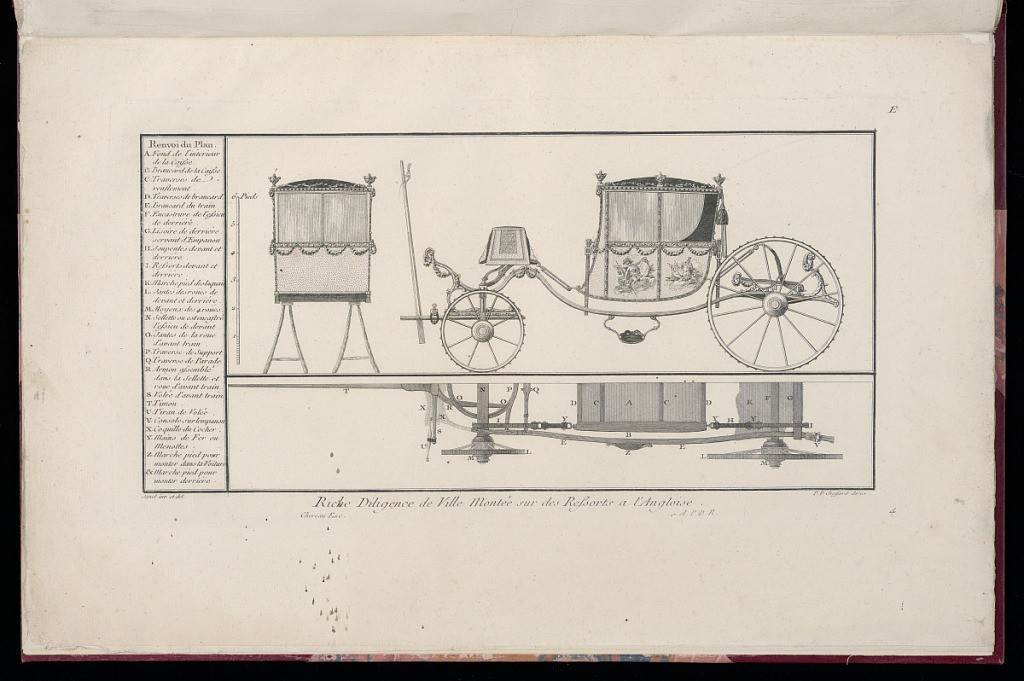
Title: Riche Diligence de Ville Montée sur des Ressorts a l'Angloise
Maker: Janel, French, active 18th century
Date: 1760-1790
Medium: Etching and engraving on laid paper
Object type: Print
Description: Design for a stagecoach with images showing the profile, the face of the carriage, and a detailed diagram of the spring mechanism. At left, is a key of the plan for the design. The stagecoach is richly decorated with painted scenes of Minerva with a Coat of Arms upon a cloud, and features carved ornament motifs including rosettes, bead and leaf course, garland, scrolling acanthus leaves, and urns. The plate is signed and numbered.